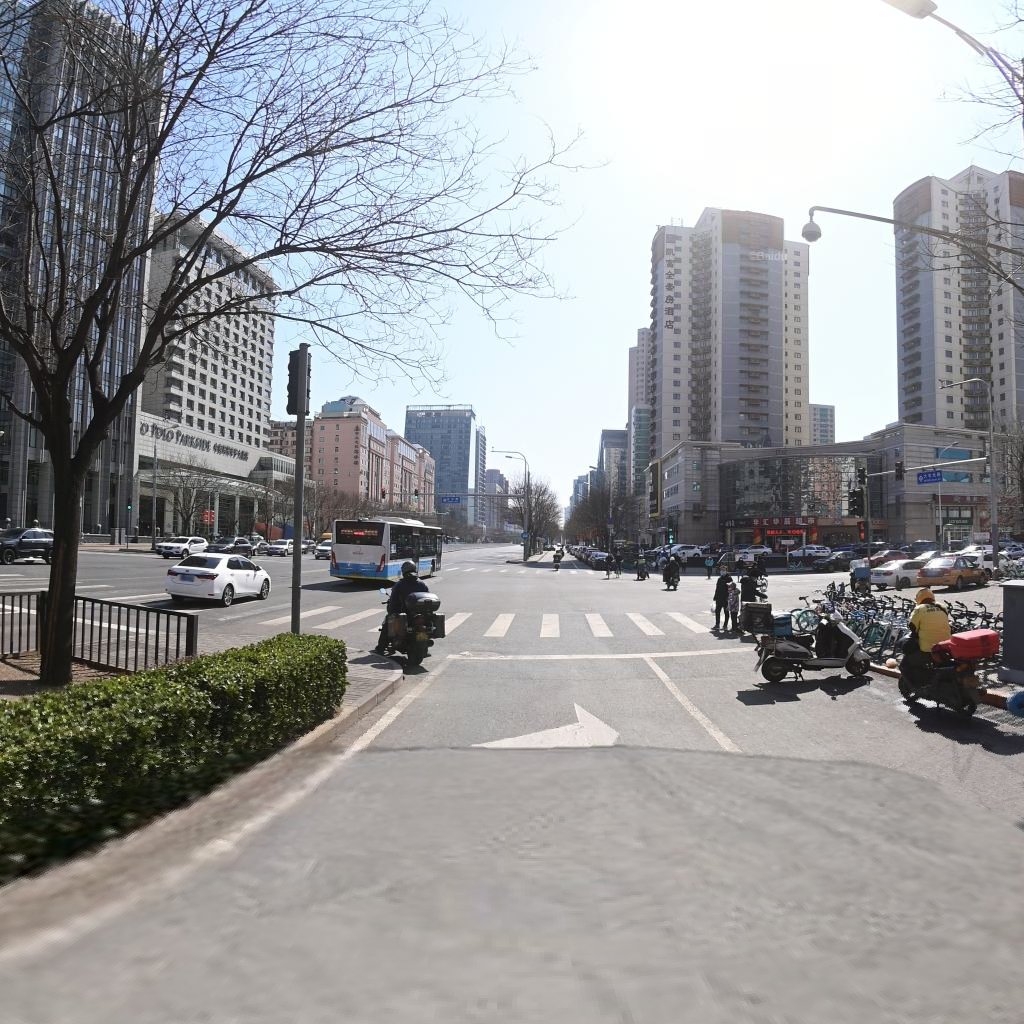
Region: Chaoyang
Road damage annotations: manhole cover, transverse crack